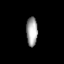
Tissue: lung
Cell type: Endothelial cells
Senescence score: 0.6552
Nuclear area (px): 321
Mean DAPI intensity: 161.773